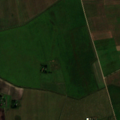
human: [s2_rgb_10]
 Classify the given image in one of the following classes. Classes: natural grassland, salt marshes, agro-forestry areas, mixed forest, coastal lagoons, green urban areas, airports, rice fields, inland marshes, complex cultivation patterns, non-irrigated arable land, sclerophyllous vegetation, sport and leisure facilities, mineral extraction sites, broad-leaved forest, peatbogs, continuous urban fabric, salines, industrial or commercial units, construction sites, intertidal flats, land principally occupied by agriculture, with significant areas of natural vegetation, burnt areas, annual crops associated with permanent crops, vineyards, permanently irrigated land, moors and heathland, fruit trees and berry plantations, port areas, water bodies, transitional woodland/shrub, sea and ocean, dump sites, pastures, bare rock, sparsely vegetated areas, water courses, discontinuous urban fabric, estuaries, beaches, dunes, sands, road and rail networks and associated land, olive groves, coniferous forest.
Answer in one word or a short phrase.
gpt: non-irrigated arable land, complex cultivation patterns